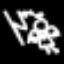
Label: angel